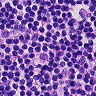
Metastatic tissue present: no